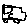
Label: car